Question: I have arranged a database with three schemas. Under Database User, I have ticked the three schemas as Owned Schemas of the user I'm connecting via (thought it was a good idea at the time).
However, this seems to be disallowing me to add the db user in question to permissions for stored procedures which are also under the same three schemas (not dbo). I select the db user, select execute and then click OK. Go back and the permission has gone.
I'm pretty sure I've screwed the database up as each tick under Database User (General) is greyed out.

I've not had any problems with permissions whilst developing my ASP.Net site until I was trying to pass customer data to an INSERT stored procedure that also encrypts the customer's password. When the SP is called I get the following error:
> Cannot find the symmetric key 'myKey',
because it does not exist or you do
not have permission.
I can run the SP perfectly in SSMS and the password is encrypted fine.
Where am I missing providing permissions? Are the greyed out schemas the problem? Or is this an ASP.Net c# issue?
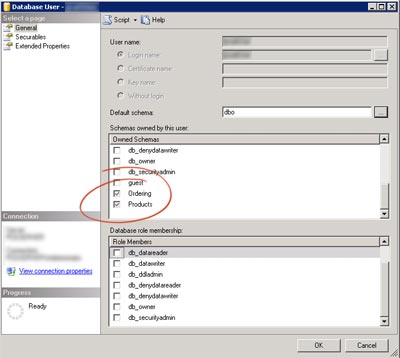
Answer: You will need to use EXECUTE AS to change the permission to a db user with rights to open the encryption key.
If you try executing the SP after using EXECUTE AS USER='ASPUser' you should get the same issue.
Here is a link a video with the details on <URL>
and <URL>